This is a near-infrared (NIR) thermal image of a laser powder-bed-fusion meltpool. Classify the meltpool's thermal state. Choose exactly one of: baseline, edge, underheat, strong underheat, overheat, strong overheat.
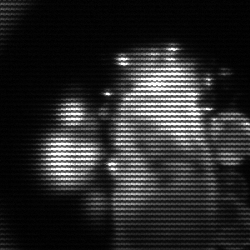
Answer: strong underheat